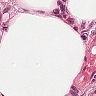
Metastatic tissue present: no